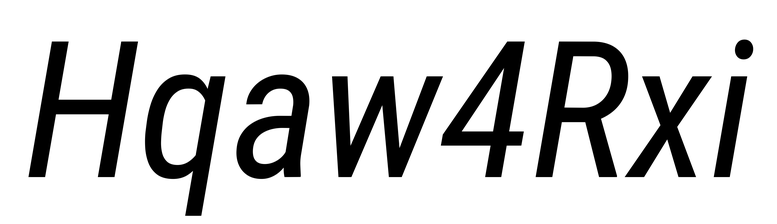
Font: Roboto-Italic_Condensed_Italic